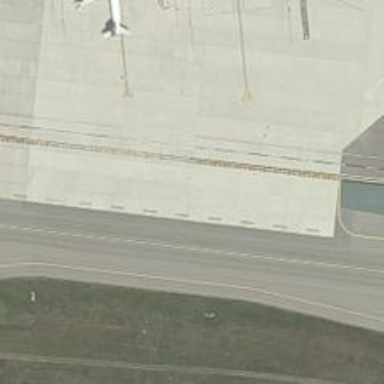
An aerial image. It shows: View of taxiway at the airport.